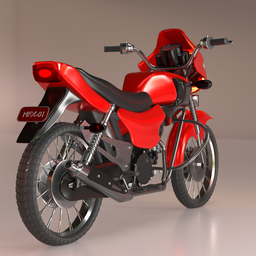
Label: mechanical